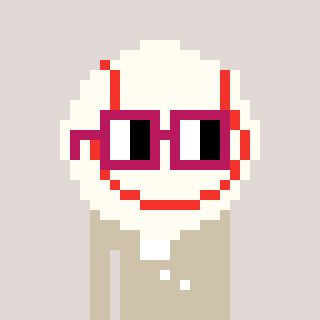
a pixel art character with square dark red glasses, a baseball ball-shaped head and a bege-colored body on a warm background